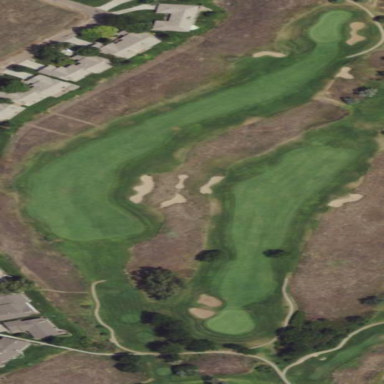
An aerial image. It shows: Rough area in golf course.